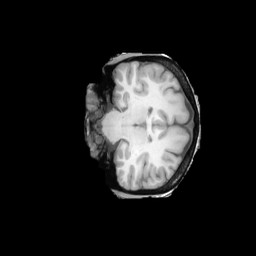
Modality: T1w
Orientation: coronal
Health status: ill
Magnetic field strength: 3 T